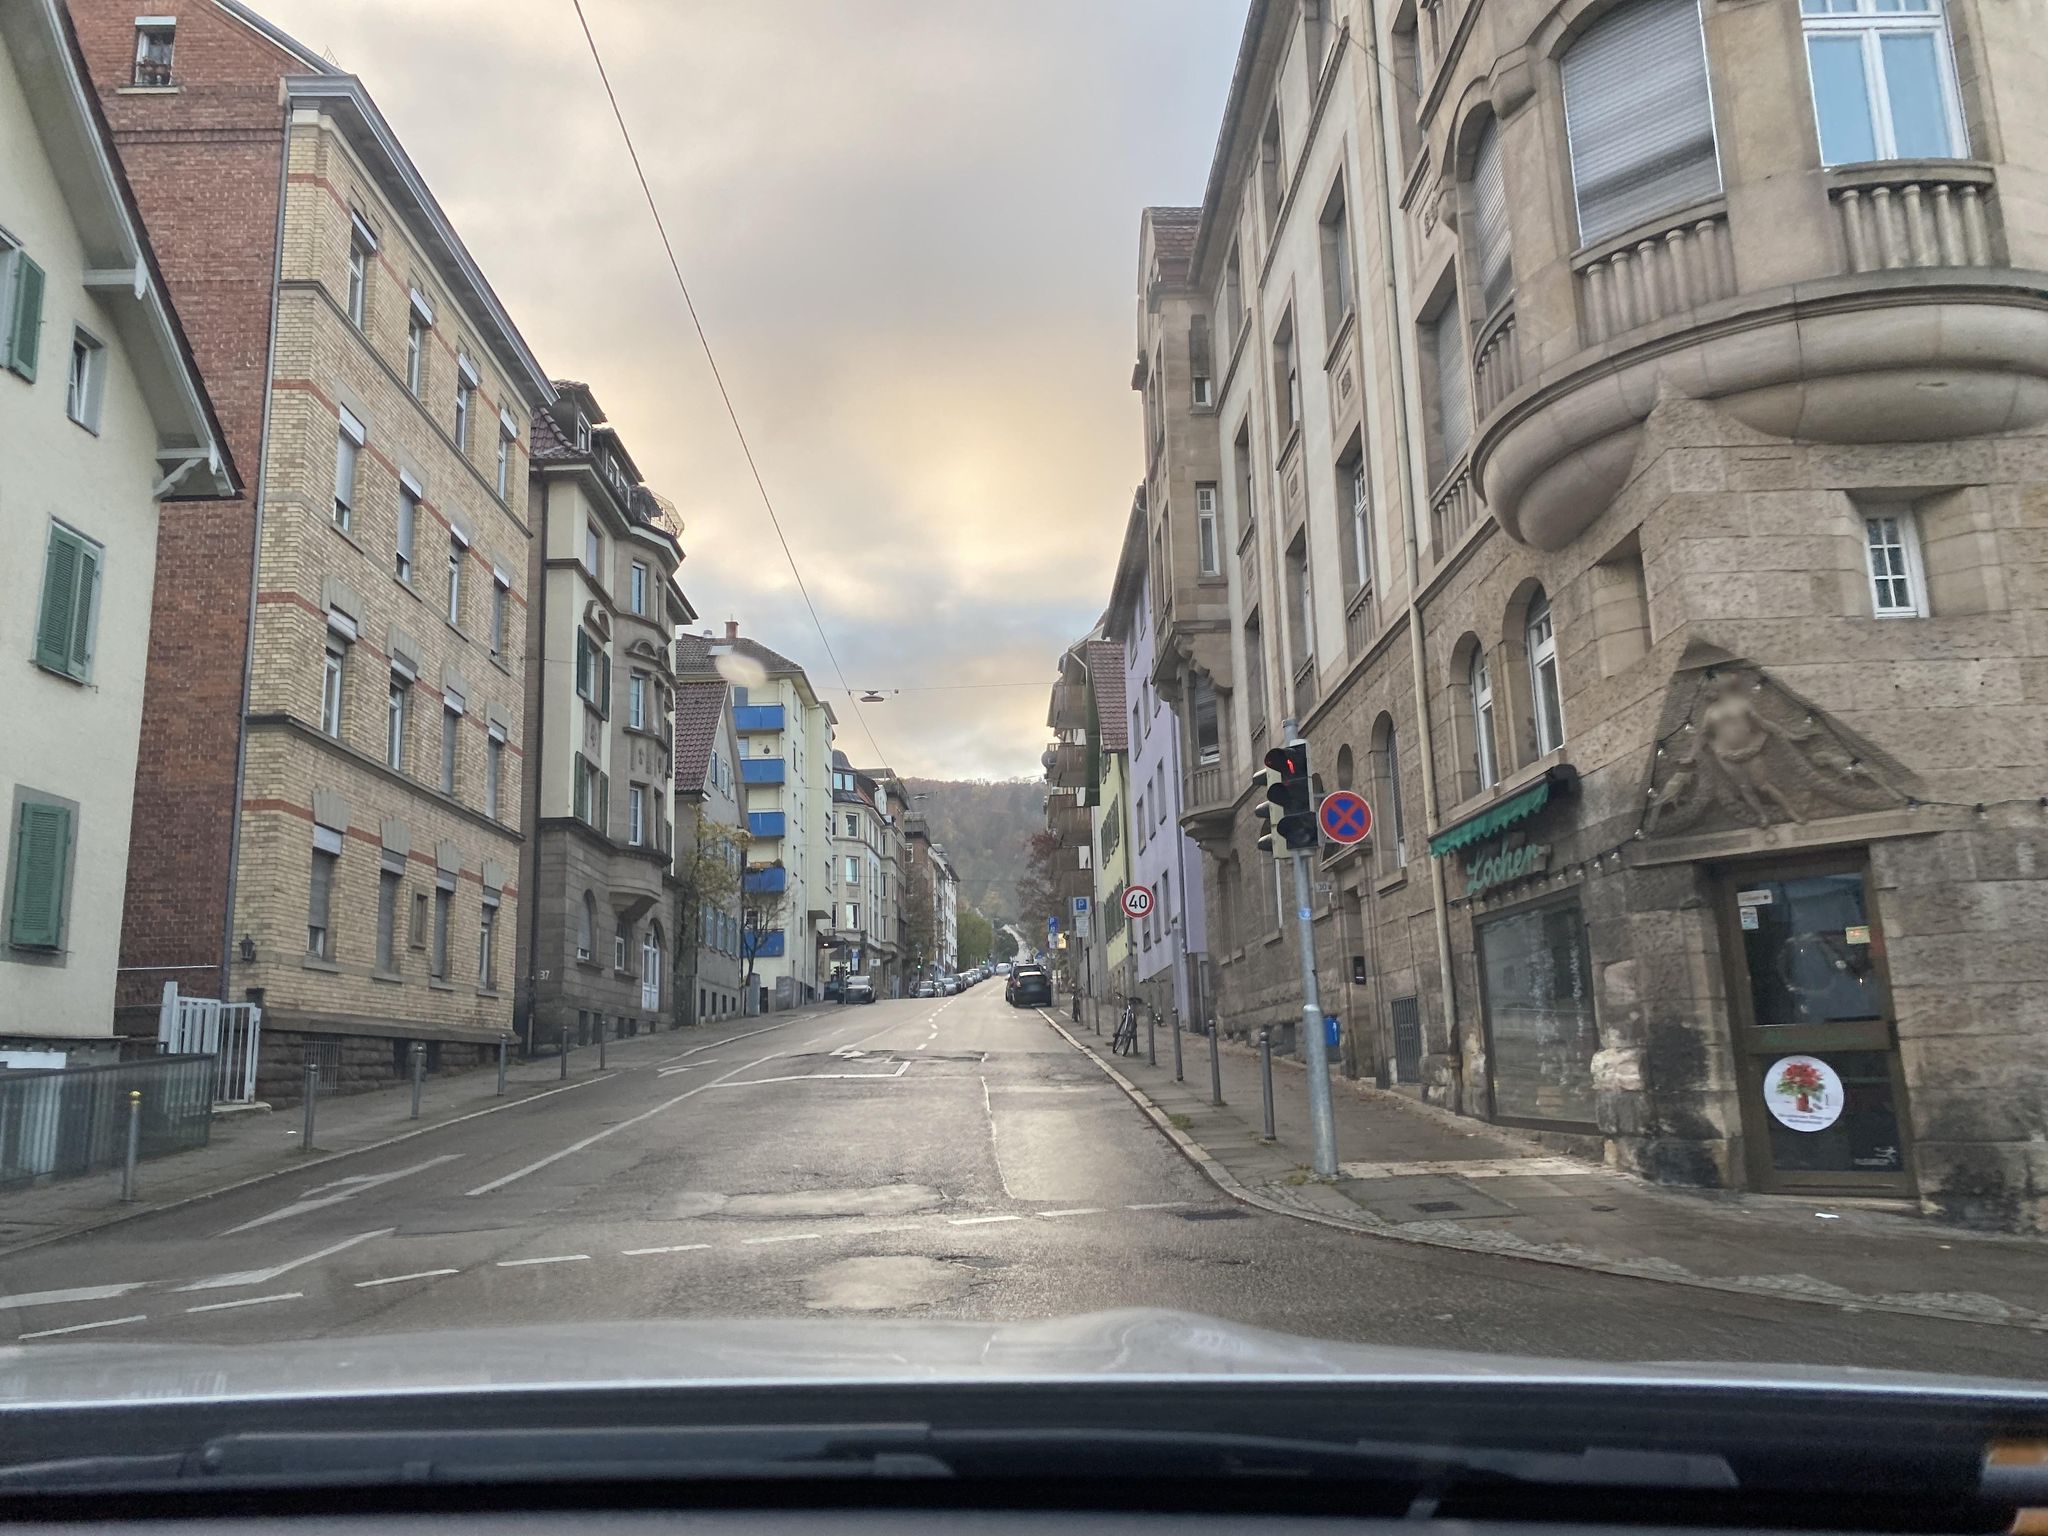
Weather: cloudy
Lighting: day
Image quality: good
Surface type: driving surface
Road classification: tertiary
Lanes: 3
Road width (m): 10.7
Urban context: urban centre
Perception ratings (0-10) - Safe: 4.47, Lively: 9.25, Beautiful: 4.04, Boring: 3.1, Depressing: 2.71, Wealthy: 6.93